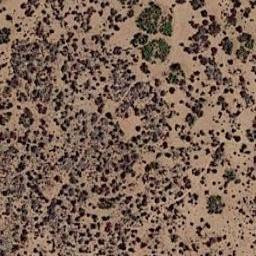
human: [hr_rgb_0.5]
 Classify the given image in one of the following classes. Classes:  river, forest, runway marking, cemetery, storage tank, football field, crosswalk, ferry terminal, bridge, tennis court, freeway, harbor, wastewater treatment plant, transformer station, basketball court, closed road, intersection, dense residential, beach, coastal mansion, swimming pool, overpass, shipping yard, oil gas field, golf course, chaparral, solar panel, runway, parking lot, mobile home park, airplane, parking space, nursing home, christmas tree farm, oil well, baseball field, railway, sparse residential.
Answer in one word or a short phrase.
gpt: chaparral